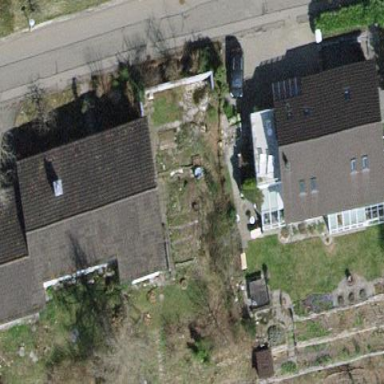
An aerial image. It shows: Detached building.